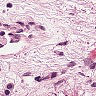
Metastatic tissue present: yes